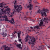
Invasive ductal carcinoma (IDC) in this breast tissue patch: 1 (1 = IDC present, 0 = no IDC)